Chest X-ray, AP view. Patient: 67 years old, sex F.
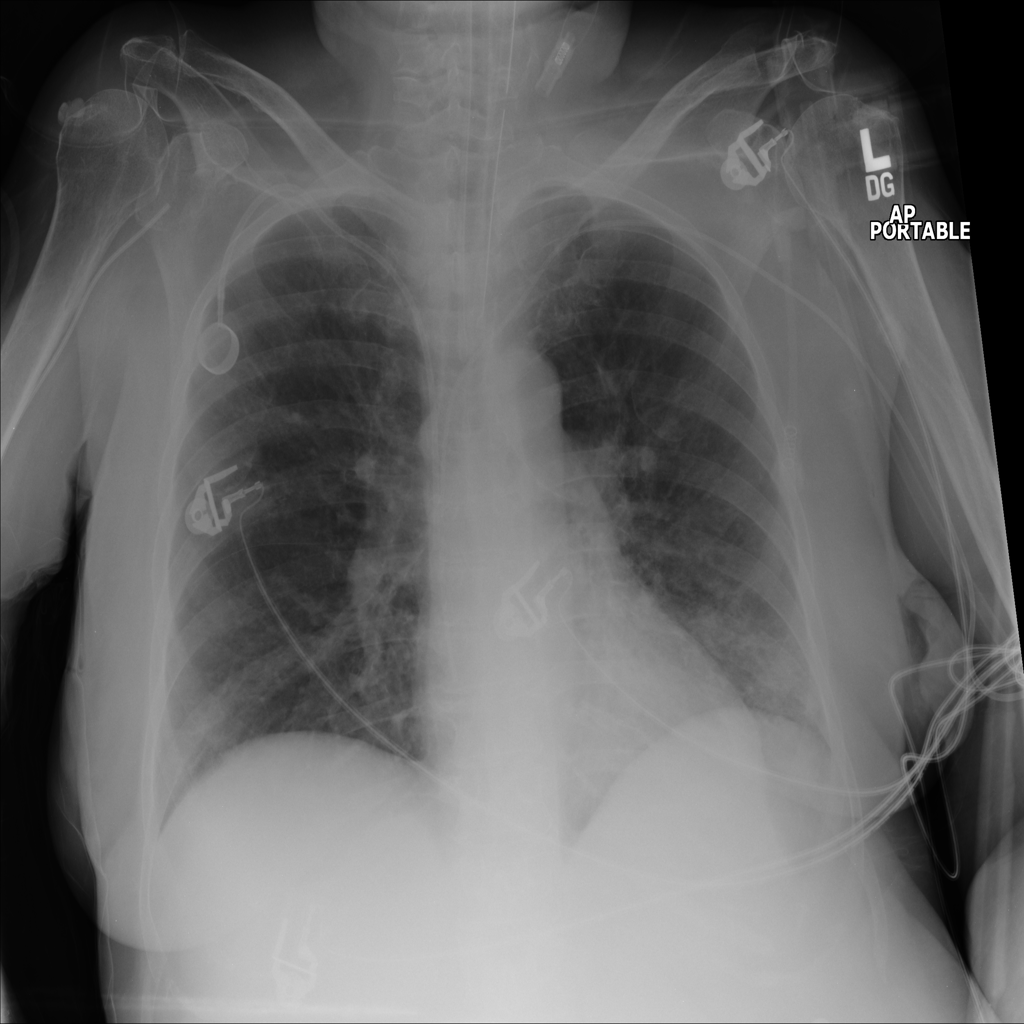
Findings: Infiltration